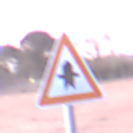
Verkehrszeichen: Vorfahrt
Umgebung: Outdoor, Nature
Tageszeit: SunriseSunset
Wetter: Clear
Licht: Natural
Jahreszeit: NotSpecified
Kontrast: LowContrast